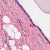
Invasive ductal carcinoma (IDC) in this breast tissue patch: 0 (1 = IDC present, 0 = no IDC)